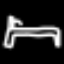
Label: bed